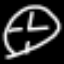
Label: clock